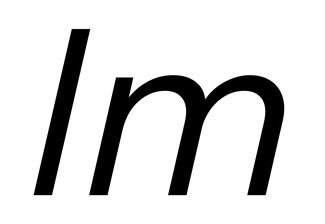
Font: InstrumentSans-Italic_Italic